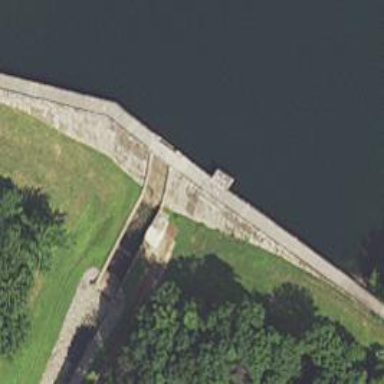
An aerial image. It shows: Dam along waterway.